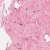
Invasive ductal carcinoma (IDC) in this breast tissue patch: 0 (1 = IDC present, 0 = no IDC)